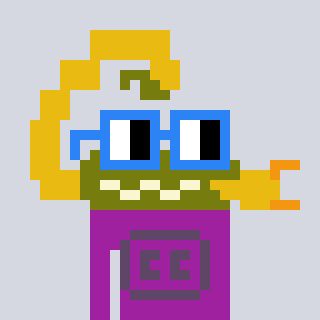
a pixel art character with square blue glasses, a scorpion-shaped head and a magenta-colored body on a cool background